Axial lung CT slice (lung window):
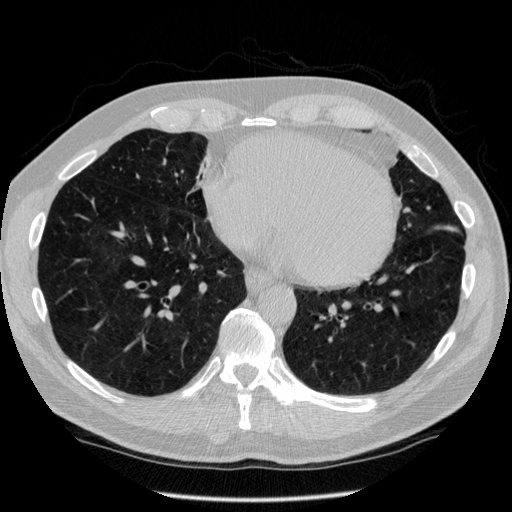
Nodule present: no